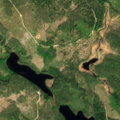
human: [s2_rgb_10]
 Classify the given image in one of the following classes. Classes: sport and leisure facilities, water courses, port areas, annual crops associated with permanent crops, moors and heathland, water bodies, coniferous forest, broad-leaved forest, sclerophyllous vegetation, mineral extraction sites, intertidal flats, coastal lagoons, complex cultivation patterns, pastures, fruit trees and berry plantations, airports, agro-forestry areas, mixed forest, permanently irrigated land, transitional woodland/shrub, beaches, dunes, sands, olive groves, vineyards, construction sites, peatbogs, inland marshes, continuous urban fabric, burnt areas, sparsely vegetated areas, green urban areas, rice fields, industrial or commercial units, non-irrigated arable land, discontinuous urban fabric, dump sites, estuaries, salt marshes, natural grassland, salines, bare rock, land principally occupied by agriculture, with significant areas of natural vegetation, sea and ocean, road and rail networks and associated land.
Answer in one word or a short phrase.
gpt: coniferous forest, transitional woodland/shrub, water bodies